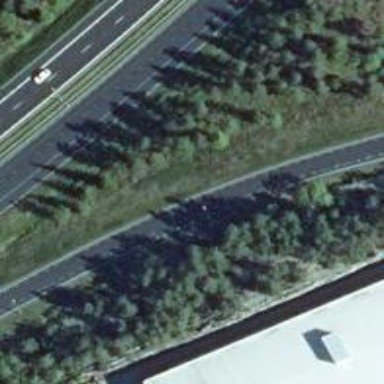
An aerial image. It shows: Motorway link within motorway.